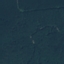
Label: Forest